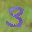
Label: 3